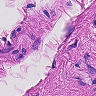
Metastatic tissue present: no